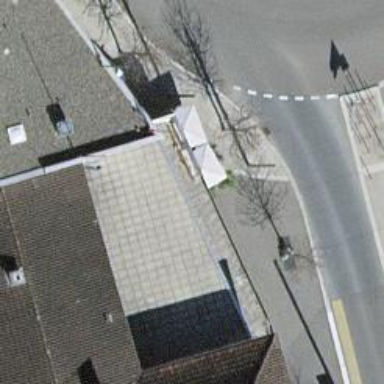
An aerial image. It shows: Fast food establishment.